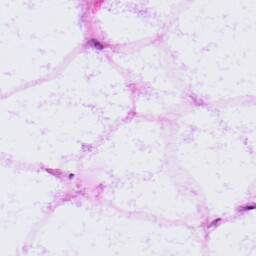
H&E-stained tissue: LymphNode